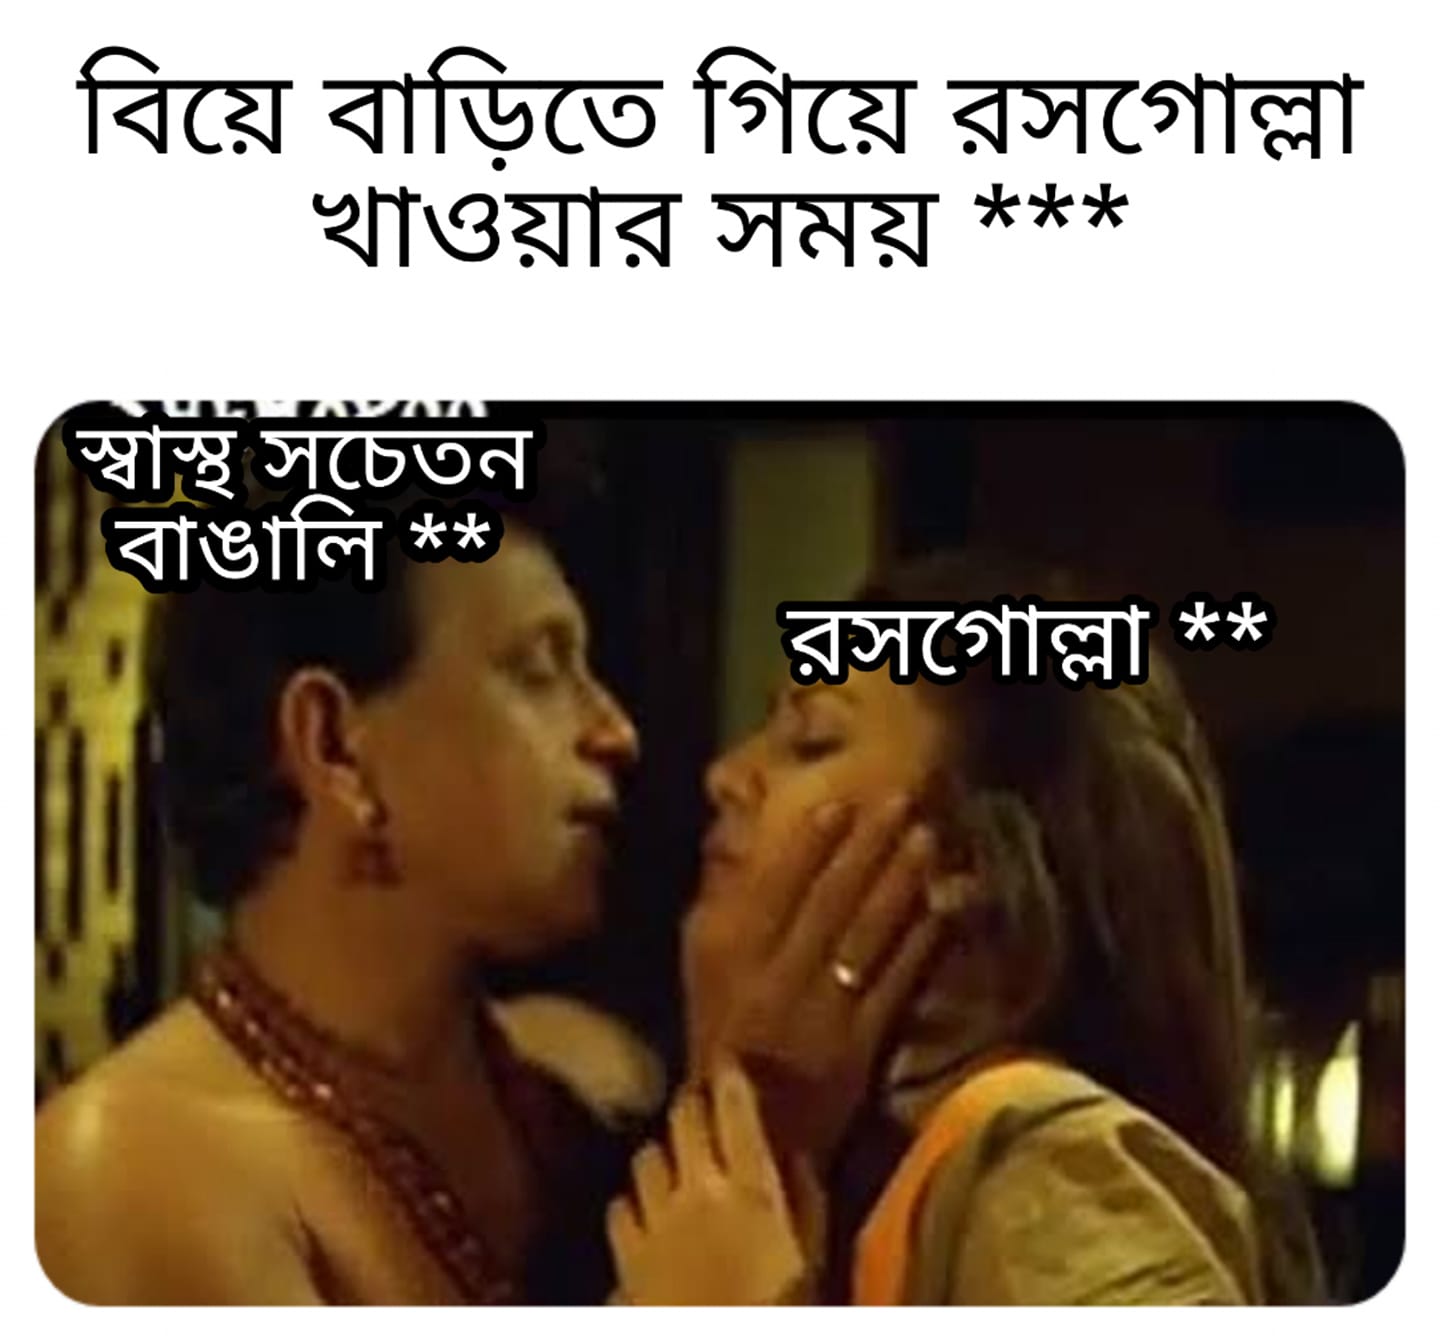
Caption: বিয়ে বাড়িতে গিয়ে রসগোল্লা খাওয়ার সময় ***   স্বাস্থ্য সচেতন বাঙালি **   রসগোল্লা **
Label: hate